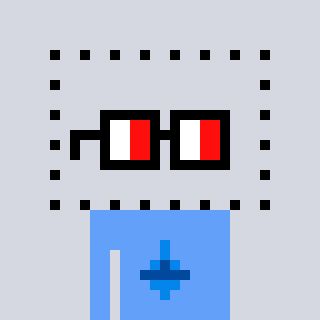
a pixel art character with square glasses with black frames and red eyes, a void-shaped head and a blue-colored body on a cool background